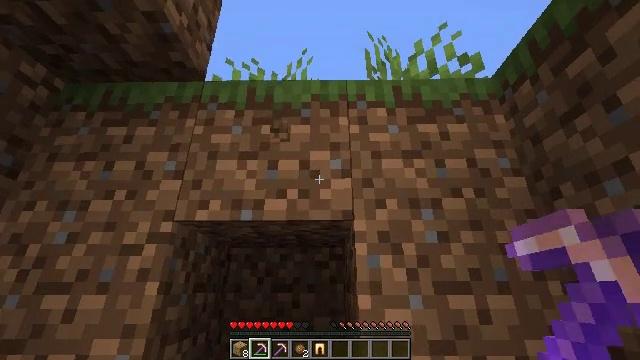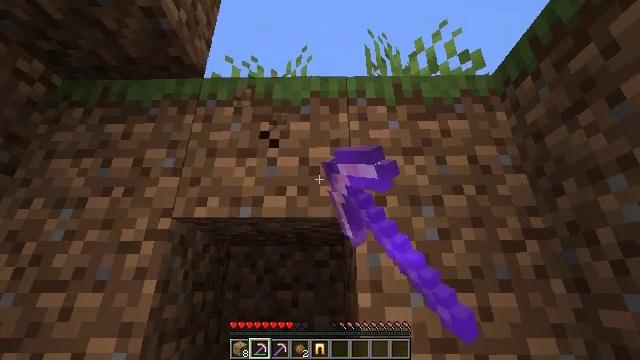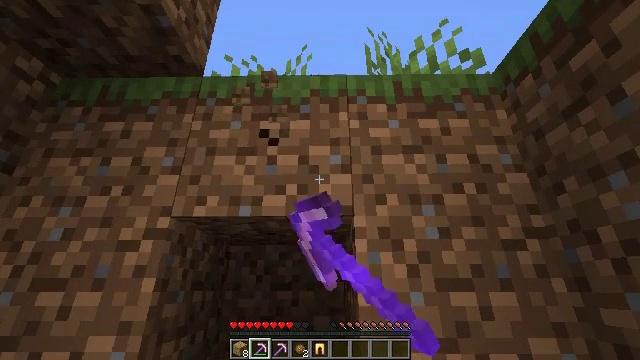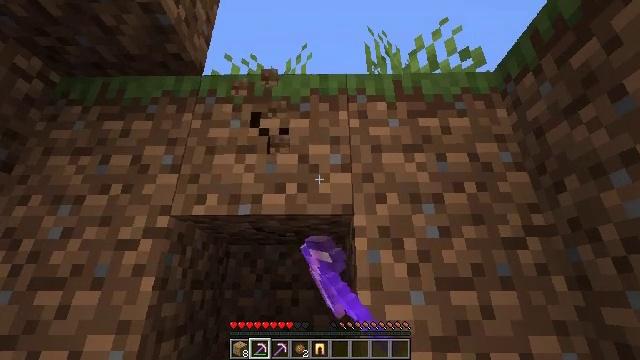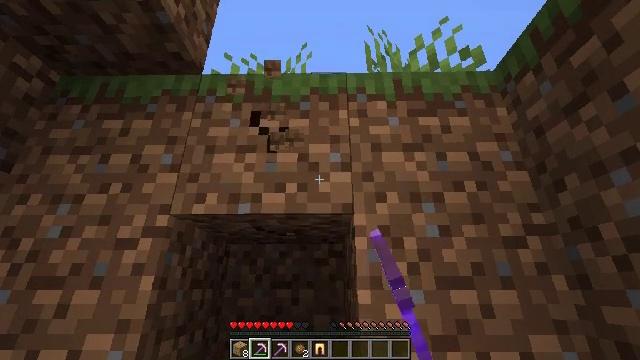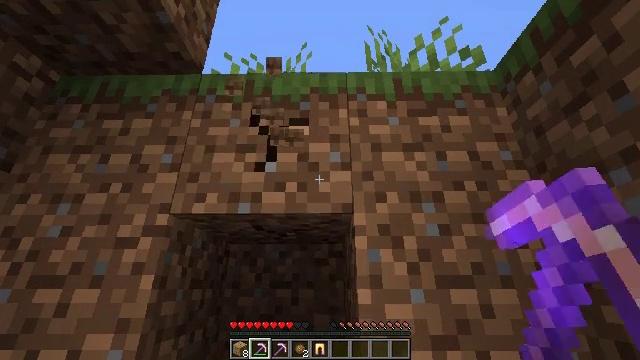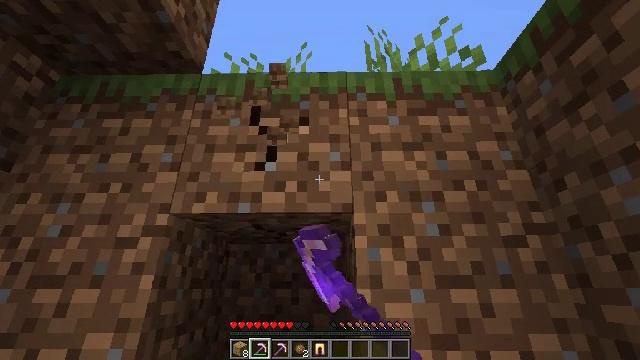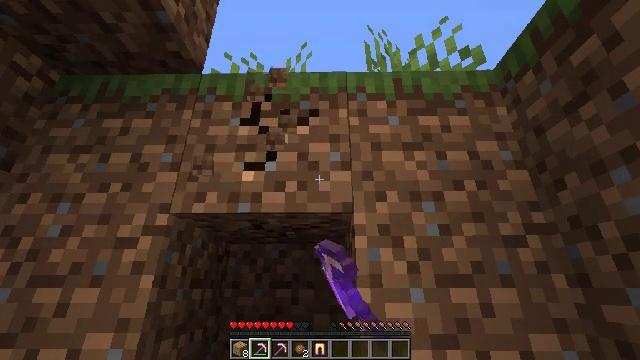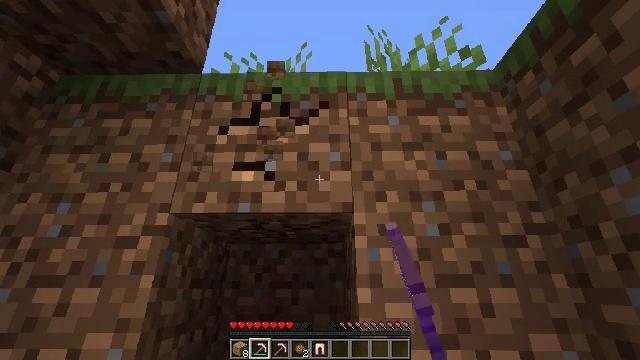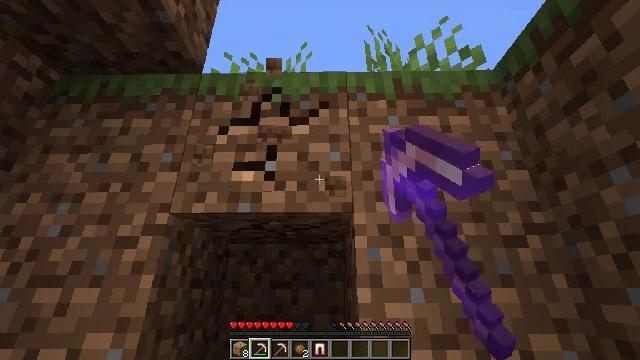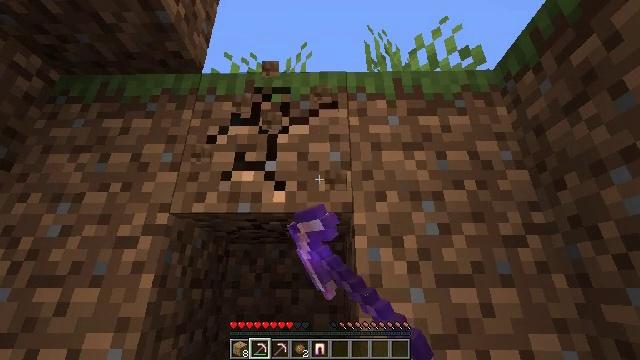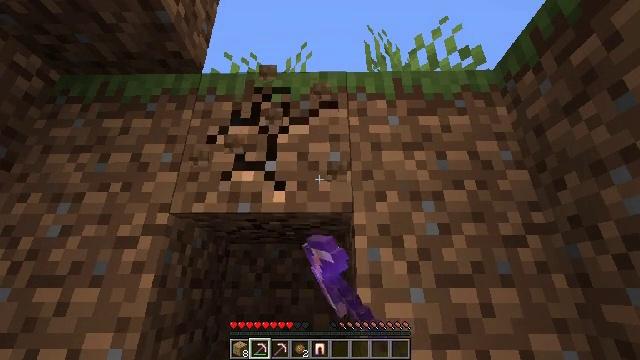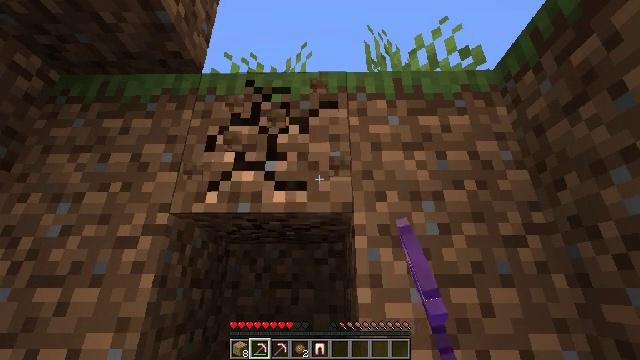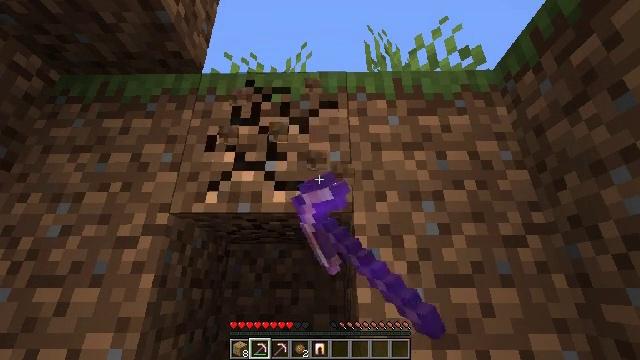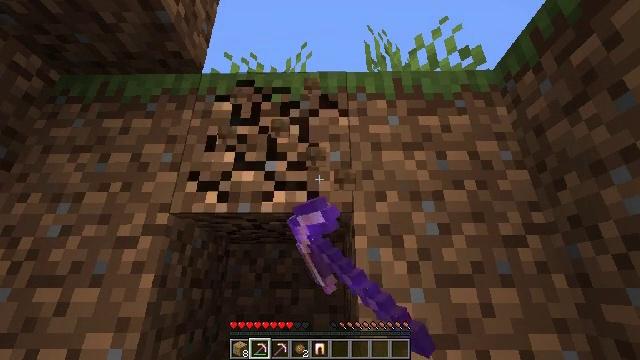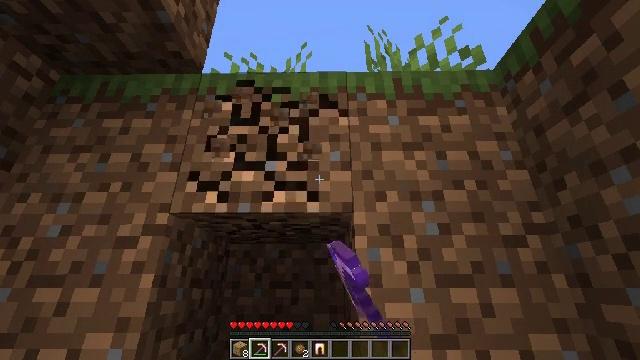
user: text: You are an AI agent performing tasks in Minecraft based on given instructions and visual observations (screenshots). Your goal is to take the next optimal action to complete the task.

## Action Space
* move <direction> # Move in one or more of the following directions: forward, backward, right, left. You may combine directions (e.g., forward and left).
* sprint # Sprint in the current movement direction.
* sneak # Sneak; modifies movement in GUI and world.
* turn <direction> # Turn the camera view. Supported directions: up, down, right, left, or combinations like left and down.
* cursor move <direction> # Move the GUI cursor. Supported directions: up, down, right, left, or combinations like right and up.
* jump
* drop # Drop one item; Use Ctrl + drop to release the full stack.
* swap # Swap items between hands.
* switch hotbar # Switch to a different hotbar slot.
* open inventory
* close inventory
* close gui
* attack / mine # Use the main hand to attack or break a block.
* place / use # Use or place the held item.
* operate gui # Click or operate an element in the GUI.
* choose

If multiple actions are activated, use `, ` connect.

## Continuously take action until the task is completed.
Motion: motion action
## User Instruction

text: Break the grass block.
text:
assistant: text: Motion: attack / mine
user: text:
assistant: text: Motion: attack / mine
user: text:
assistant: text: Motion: attack / mine
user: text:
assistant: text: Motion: attack / mine
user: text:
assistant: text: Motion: attack / mine
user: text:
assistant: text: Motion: attack / mine
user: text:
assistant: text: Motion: attack / mine
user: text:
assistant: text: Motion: attack / mine
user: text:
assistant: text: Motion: attack / mine
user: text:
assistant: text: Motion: attack / mine
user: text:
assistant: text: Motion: attack / mine
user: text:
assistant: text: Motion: attack / mine
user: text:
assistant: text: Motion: attack / mine
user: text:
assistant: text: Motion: attack / mine
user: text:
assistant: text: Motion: attack / mine
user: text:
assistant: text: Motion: no_op
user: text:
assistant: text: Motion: no_op
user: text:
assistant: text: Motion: no_op
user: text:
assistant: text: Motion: no_op
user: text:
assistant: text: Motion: no_op
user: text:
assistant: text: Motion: no_op
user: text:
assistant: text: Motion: no_op
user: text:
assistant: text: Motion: no_op
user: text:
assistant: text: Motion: attack / mine
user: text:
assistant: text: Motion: attack / mine
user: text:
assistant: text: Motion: attack / mine
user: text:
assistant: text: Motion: attack / mine
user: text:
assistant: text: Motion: attack / mine
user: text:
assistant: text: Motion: attack / mine
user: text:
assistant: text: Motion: attack / mine